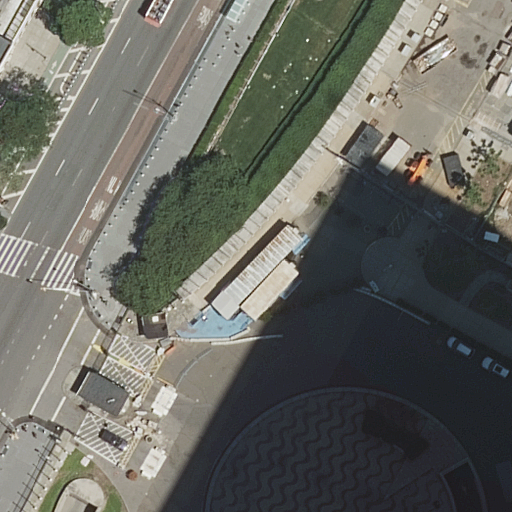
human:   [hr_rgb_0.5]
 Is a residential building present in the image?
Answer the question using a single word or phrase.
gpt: yes

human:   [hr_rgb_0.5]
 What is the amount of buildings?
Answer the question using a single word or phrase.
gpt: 2

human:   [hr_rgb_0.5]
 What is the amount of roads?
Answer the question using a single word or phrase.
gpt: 22

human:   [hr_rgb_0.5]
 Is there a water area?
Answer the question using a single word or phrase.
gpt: yes

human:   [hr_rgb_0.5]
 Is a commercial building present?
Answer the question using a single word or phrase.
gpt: no

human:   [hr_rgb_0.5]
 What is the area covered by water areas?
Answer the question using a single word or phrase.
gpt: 855m2

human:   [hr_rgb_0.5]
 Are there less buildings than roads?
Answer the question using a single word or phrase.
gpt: yes

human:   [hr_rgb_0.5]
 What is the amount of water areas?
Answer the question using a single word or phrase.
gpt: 1

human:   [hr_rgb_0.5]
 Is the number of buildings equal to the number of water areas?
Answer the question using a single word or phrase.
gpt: no

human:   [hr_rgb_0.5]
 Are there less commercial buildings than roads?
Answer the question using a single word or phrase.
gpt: yes

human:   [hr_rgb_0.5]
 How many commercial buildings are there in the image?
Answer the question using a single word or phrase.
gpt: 0

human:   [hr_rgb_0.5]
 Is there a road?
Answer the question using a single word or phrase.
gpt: yes

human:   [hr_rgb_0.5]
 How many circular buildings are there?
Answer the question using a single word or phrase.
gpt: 0

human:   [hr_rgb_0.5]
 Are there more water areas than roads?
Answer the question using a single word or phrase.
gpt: no

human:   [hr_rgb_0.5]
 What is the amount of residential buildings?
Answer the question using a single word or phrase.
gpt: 2

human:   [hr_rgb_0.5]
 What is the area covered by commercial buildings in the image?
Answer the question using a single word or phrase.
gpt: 0m2

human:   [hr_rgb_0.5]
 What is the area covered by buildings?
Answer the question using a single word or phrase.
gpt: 277m2

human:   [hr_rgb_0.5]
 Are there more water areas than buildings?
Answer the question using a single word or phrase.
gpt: no

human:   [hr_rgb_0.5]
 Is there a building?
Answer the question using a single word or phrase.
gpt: yes

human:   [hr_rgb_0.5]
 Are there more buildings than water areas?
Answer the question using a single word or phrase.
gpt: yes

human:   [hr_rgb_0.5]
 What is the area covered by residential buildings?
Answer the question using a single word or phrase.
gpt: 277m2

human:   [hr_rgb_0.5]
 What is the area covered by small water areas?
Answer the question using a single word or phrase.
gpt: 0m2

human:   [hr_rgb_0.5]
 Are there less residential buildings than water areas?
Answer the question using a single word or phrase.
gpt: no

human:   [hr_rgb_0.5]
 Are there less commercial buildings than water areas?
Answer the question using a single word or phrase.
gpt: yes

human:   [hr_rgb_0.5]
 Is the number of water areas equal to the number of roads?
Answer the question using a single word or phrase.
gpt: no

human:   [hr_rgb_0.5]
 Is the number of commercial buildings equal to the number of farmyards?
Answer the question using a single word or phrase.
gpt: yes

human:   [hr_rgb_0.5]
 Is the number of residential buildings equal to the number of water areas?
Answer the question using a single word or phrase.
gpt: no

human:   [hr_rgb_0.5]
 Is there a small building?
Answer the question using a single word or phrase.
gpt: yes

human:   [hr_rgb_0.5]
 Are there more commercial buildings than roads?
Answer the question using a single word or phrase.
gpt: no

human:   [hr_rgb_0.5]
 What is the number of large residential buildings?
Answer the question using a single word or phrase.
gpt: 0

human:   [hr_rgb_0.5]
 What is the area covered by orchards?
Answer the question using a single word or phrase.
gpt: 0m2

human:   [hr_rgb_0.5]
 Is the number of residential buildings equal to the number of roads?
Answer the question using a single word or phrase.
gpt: no

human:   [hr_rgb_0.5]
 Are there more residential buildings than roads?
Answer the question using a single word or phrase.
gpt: no

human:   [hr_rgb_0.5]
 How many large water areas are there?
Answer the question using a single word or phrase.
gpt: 1

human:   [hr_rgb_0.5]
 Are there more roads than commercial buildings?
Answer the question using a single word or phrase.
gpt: yes

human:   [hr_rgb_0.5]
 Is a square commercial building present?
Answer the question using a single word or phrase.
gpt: no

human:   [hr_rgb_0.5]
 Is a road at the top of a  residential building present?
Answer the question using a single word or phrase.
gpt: no

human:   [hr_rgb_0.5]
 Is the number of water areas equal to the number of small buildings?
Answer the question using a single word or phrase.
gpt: yes

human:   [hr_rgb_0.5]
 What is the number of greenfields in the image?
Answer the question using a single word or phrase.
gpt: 0

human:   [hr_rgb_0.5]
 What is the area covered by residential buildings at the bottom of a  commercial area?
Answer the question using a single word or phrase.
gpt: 0m2

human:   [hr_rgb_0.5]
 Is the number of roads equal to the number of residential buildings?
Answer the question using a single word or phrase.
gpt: no

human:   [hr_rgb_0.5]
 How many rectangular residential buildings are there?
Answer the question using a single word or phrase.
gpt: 1

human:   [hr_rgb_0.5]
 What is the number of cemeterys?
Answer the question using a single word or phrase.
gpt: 0

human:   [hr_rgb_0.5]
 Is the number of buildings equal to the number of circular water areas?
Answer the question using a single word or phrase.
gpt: no

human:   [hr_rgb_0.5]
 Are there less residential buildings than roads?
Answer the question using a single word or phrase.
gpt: yes

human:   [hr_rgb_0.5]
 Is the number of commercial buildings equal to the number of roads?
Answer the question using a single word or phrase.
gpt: no

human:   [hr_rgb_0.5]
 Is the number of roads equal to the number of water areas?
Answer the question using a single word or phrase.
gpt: no

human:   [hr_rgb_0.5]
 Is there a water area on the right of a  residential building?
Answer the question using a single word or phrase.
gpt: yes

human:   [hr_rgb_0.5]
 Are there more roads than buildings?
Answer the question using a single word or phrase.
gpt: yes

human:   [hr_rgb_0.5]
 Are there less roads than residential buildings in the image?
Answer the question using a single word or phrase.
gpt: no

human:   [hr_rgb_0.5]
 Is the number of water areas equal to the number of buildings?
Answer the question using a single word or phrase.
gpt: no

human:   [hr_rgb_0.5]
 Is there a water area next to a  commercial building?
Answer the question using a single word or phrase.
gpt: no

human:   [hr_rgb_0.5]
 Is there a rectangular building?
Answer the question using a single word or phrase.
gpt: yes

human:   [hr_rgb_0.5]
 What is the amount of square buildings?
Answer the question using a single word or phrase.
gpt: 0

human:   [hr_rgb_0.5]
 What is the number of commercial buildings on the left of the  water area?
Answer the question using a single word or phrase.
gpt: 0

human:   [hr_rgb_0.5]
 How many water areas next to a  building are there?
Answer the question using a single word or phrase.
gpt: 1

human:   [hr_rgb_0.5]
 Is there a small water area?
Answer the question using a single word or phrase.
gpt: no

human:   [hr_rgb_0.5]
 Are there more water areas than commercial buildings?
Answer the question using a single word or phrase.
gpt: yes

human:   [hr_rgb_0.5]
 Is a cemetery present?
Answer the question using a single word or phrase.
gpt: no

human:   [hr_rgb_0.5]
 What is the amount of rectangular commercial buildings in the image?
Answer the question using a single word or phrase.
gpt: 0

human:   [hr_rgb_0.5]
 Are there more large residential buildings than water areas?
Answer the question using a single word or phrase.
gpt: no

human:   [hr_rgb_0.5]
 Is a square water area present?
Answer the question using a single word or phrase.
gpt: no

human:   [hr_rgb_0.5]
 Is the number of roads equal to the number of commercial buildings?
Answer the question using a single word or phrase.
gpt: no

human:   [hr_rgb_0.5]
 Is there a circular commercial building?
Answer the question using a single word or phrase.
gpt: no